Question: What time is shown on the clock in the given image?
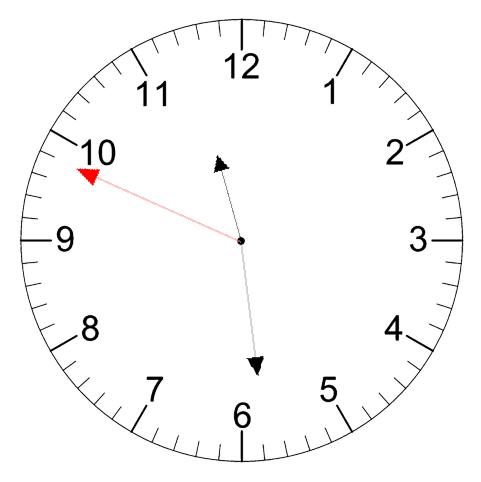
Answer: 11:28:49